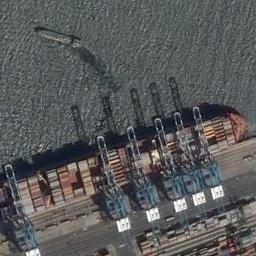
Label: ship